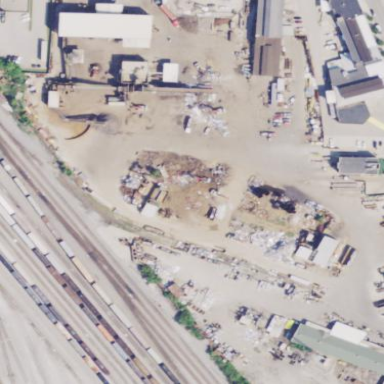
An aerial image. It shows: Scrap yard situated in industrial area.